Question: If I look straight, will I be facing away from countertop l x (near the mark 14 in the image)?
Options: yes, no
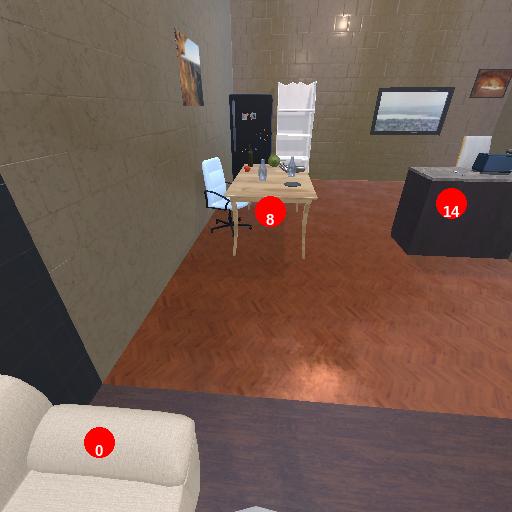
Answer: yes